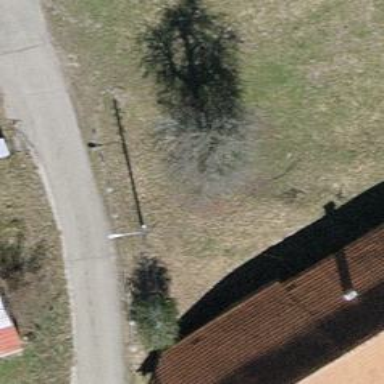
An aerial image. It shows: Minor power line.